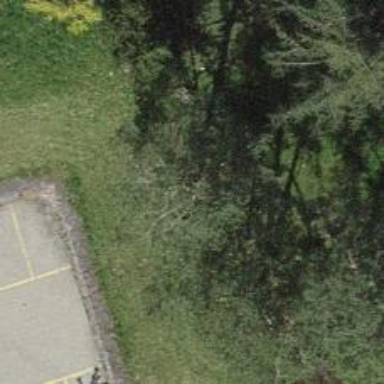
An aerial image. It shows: Urban tree with evergreen needle-leaved foliage.